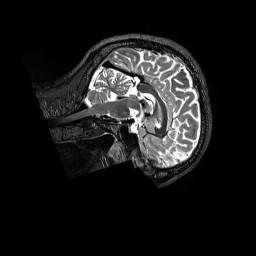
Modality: T2w
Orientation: sagittal
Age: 38
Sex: male
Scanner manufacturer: siemens
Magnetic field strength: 3 T
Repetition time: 3.2 s
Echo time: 0.728 s